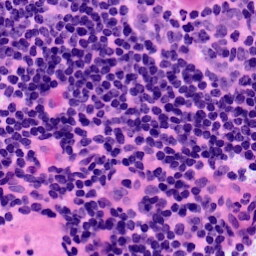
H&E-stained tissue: LymphNode